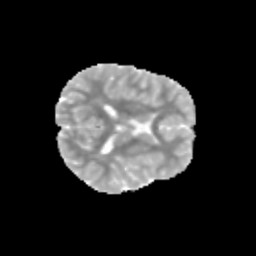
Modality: MD
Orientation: axial
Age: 9
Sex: female
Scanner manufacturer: siemens
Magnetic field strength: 3 T
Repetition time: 3.8 s
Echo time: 0.07 s